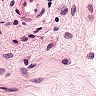
Metastatic tissue present: no